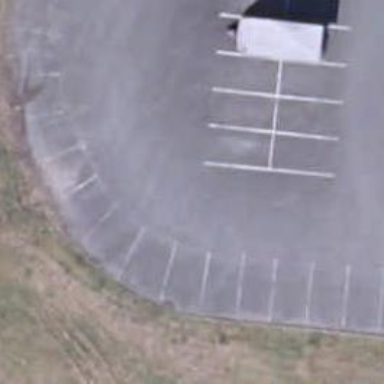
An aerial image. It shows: Road serving as parking aisle.